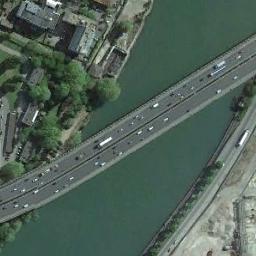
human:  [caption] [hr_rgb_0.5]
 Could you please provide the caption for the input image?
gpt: A bridge built on a green river and some green plants and some buildings on one side of the river .

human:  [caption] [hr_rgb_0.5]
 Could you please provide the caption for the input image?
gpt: There are cars flowing on the bridge .

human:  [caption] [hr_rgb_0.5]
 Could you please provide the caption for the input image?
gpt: There is a bridge over the river with many cars on it next to some buildings .

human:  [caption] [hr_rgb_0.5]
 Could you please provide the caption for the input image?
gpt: A bridge connects the land on both sides of the turquoise water, And there are many buildings on the land .

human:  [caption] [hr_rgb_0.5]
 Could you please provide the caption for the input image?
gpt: There are many cars on the bridge .